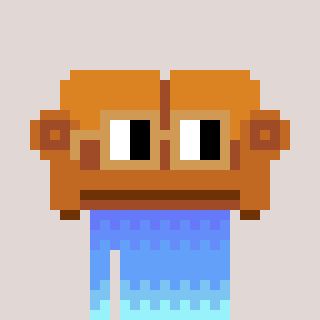
a pixel art character with square brown glasses, a couch-shaped head and a peachy-colored body on a warm background